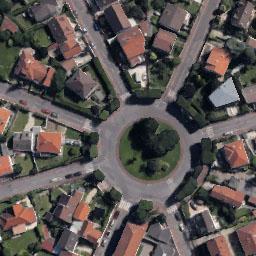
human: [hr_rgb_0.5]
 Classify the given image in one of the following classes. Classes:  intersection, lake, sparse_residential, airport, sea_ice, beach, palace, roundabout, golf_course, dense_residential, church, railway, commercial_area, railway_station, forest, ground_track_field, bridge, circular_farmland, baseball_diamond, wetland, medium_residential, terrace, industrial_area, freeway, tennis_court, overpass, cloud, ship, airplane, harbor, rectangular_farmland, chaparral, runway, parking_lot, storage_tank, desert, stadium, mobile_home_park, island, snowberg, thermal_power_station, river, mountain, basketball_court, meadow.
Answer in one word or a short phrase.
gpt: roundabout